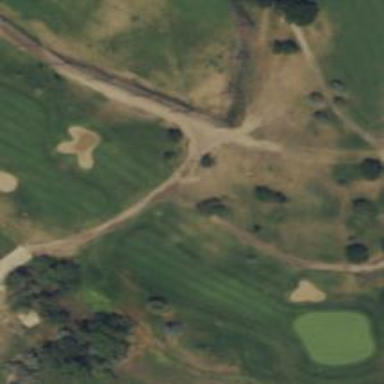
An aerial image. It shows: Golf cartpath that is also road path.